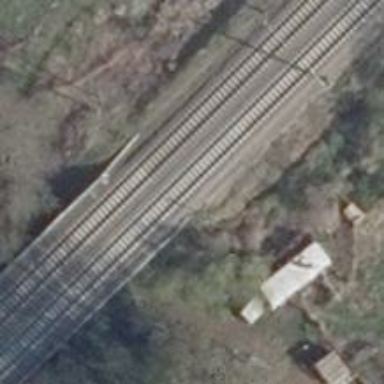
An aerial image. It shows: Railway signal.